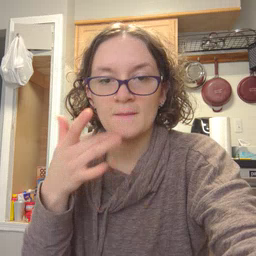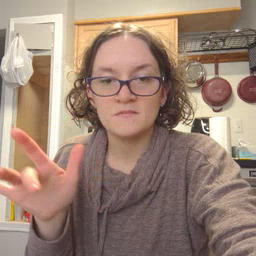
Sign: empty